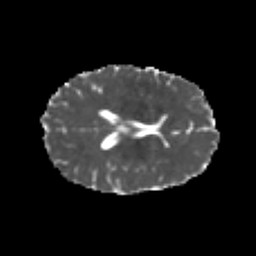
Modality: MD
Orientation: axial
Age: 24
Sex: female
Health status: healthy
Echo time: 0.074 s